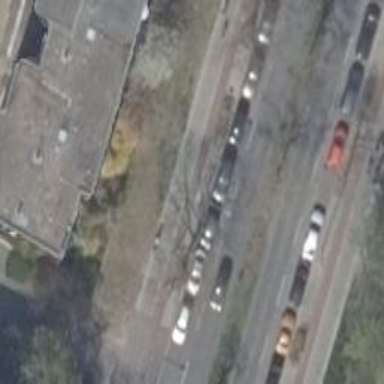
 designed as dual carriageway with cycle track on the right and lane for parking on the right side."